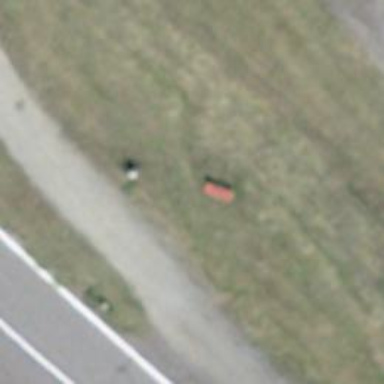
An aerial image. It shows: Red bench.